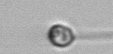
Label: flagellate